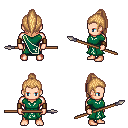
a pixel art fantasy rpg character, male body template, human, light skin, sash dress, teal pants, light blonde long topknot hairstyle, leather bracers, spear, four views (front, back, left, right), 2x2 character sprite sheet, small pixel art, hard edges, no anti-aliasing